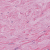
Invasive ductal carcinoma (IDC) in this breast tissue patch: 1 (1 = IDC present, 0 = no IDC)